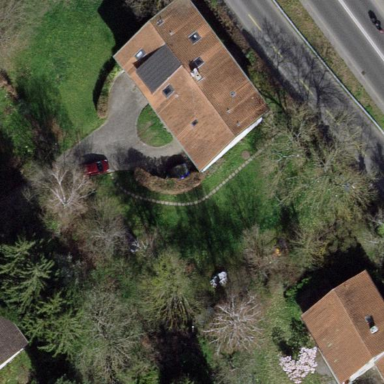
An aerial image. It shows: Garden enclosed by fence.